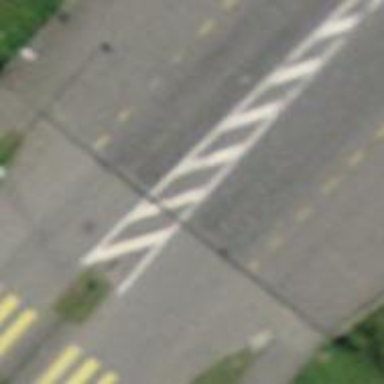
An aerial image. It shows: Secondary road with designated cycle lane.